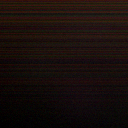
Screen state: off